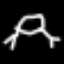
Label: frog